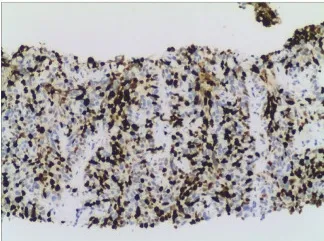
Histological and immunohistochemical examination of liver metastasis. (C) Immunohistochemical staining of Ki 67. Tumor cells demonstrate a Ki 67 index of 67.
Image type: pathology (immunostaining)